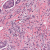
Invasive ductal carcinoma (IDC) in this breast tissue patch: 1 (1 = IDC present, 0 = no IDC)